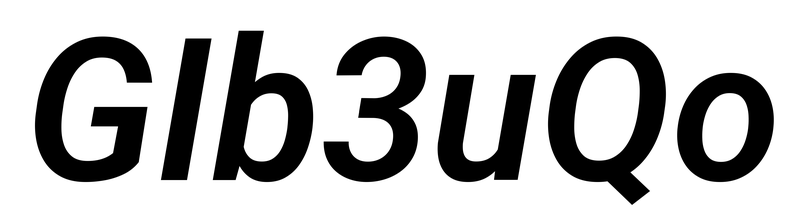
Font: Roboto-Italic_SemiBold_Italic